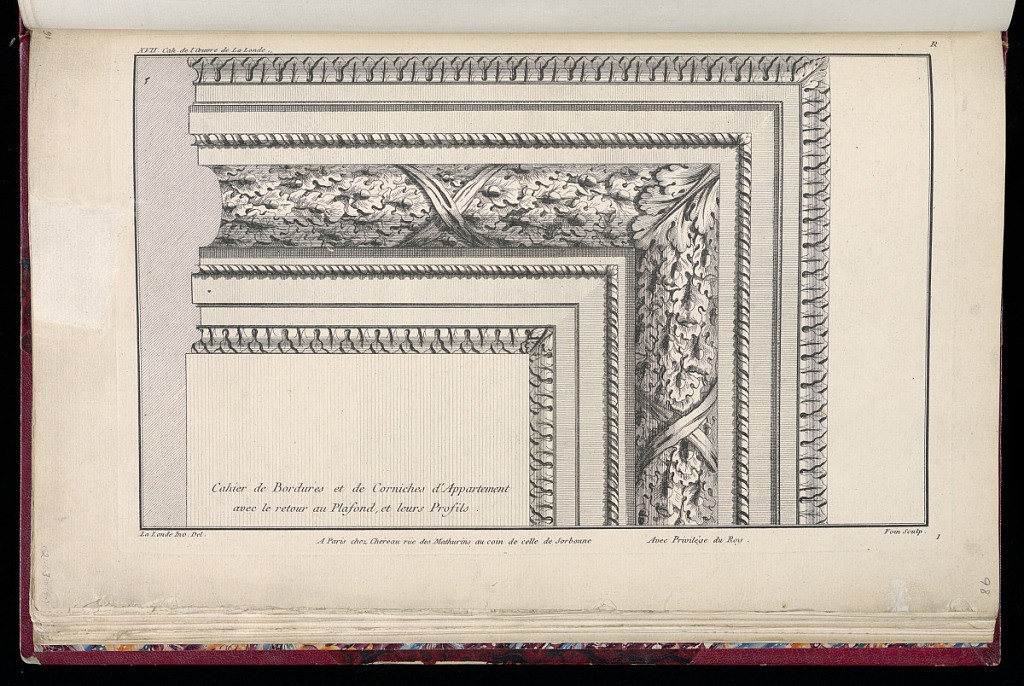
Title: Frame or Cornice Design
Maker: Richard de Lalonde, French, active 1780–96
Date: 1785-1788
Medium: Etching on off-white laid paper
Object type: Print
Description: Frame or cornice design with, from sight edge to back edge, leaf lamb tongue, ribbon twist, bound oak leaf and acorn, ribbon twist, and leaf lamb tongue ornamentation. The plate is signed and numbered.